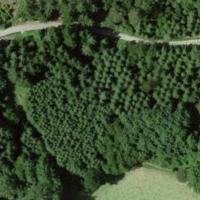
EUNIS habitat code: 24
Species observed at this site:
Pteridium aquilinum
Tussilago farfara